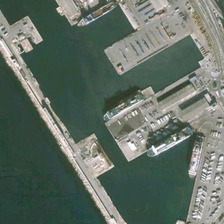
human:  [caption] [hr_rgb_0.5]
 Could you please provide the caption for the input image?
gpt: three ships are docked in the port .

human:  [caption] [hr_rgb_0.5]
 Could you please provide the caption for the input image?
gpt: three ships are docked in the port .

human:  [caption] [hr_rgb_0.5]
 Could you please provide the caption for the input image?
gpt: three ships are docked in the port .

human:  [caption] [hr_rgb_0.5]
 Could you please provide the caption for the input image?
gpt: this port is separated from the sea by a long dam with plenty of cars parking on its bank .

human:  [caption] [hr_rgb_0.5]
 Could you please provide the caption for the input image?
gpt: four boats are in a port with a wharf .